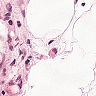
Metastatic tissue present: no